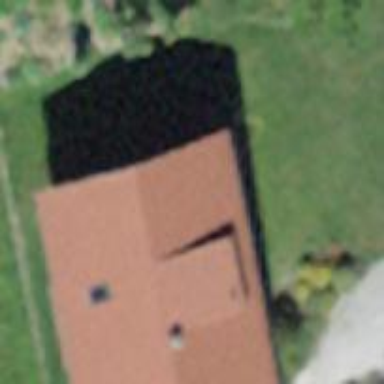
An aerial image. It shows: Simple house.